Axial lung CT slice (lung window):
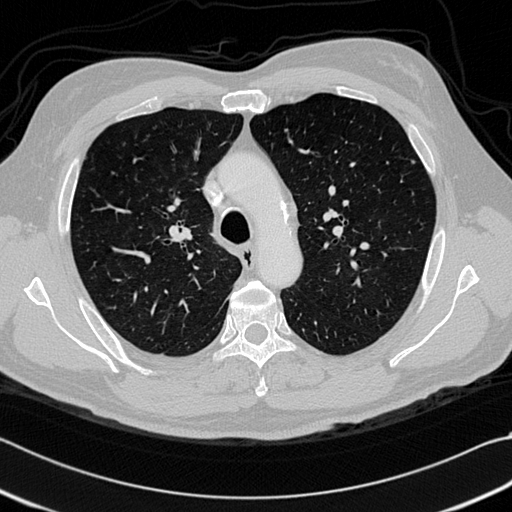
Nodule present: no